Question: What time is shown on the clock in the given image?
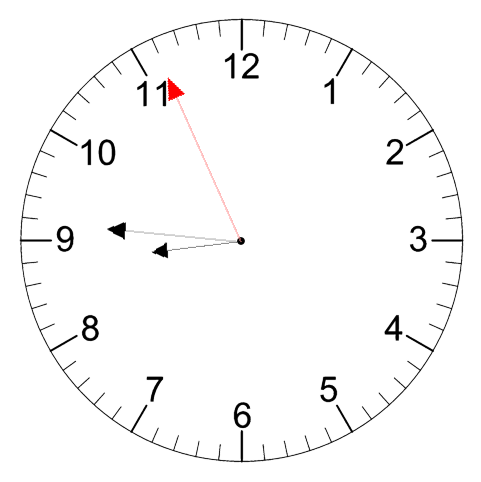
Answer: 08:45:56